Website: home-depot
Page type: customer-info-address
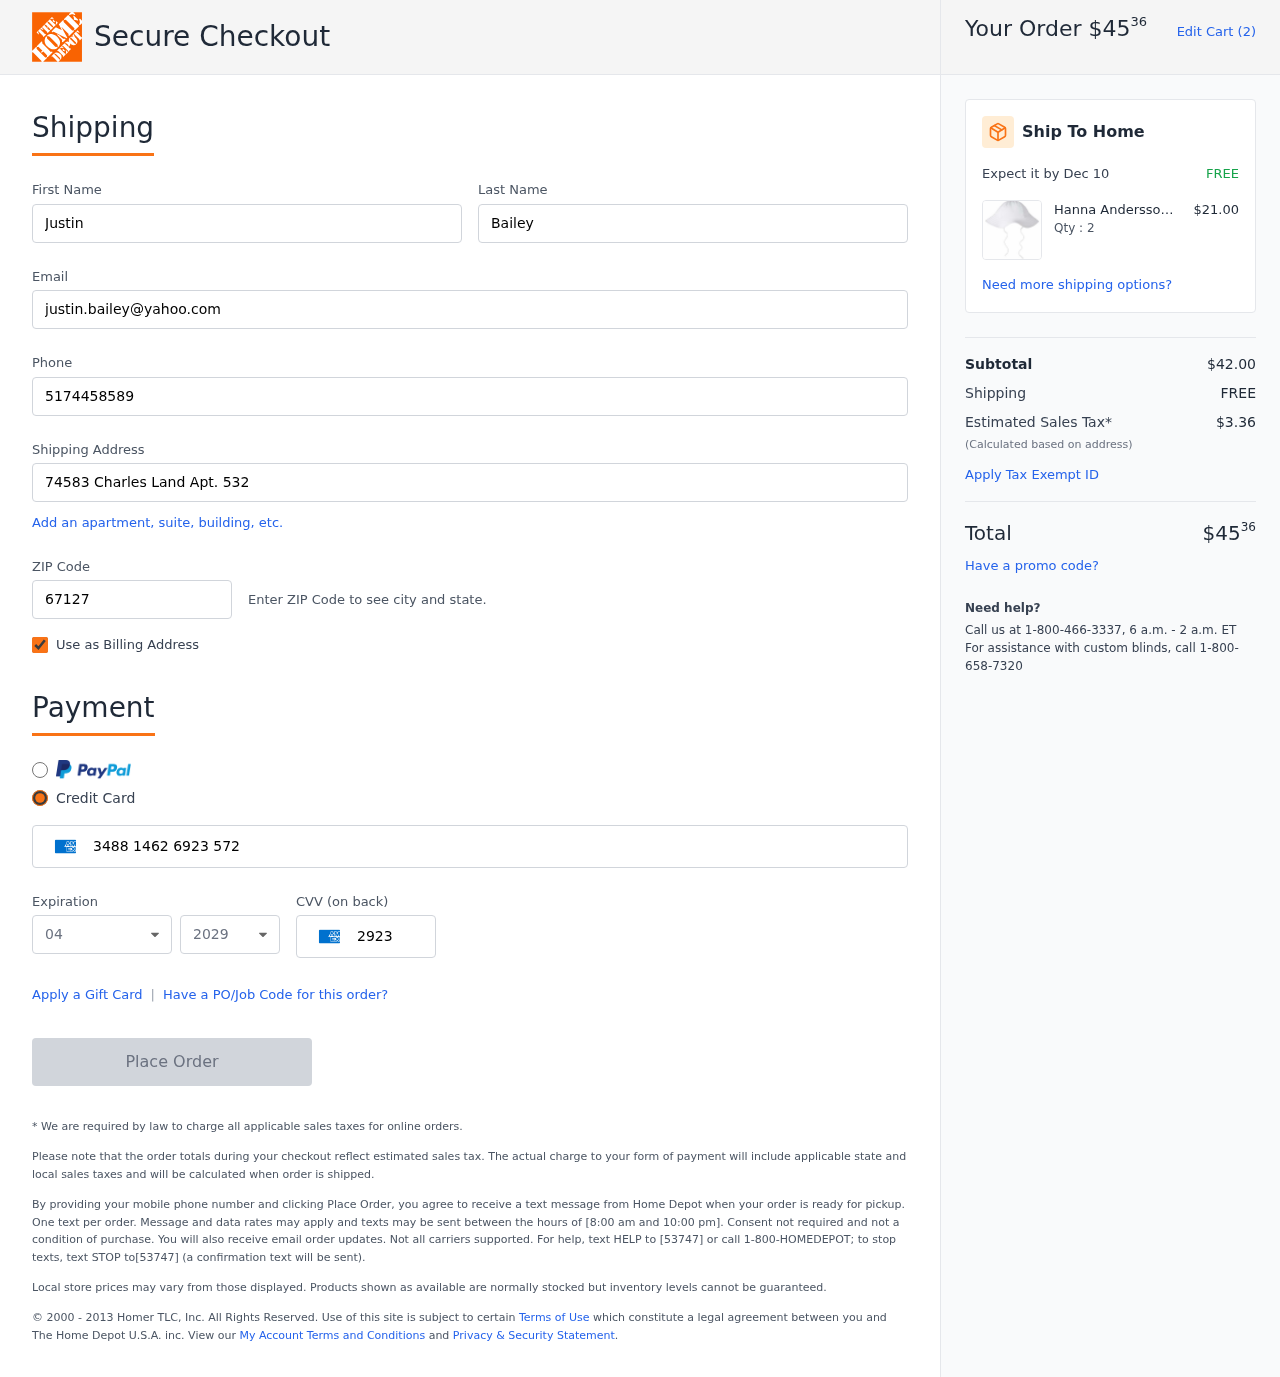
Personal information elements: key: PII_CARD_CVV
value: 2923
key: PII_CARD_EXPIRY_MONTH
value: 04
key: PII_CARD_EXPIRY_YEAR
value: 29
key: PII_CARD_NUMBER
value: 3488 1462 6923 572
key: PII_EMAIL
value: justin.bailey@yahoo.com
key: PII_FIRSTNAME
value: Justin
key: PII_LASTNAME
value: Bailey
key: PII_PHONE
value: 5174458589
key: PII_POSTCODE
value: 67127
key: PII_STREET
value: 74583 Charles Land Apt. 532
Product elements: key: PRODUCT1_BRAND
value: Hanna Andersson
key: PRODUCT1_NAME
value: Moon and Back by Hanna Andersson Infant and Toddler Sun Hat White 1-3 Years
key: PRODUCT1_NAME
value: Moon and Back by Han...
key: PRODUCT1_PRICE
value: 21
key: PRODUCT1_QUANTITY
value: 2
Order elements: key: ORDER_TOTAL
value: $4536
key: ORDER_NUM_ITEMS
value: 2
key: ORDER_DELIVERY_DATE
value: Dec 10
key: ORDER_SUBTOTAL
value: $42.00
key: ORDER_SHIPPING_COST
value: FREE
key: ORDER_TAX
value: $3.36